Interaction volume radius: 5 \u00c5
Interaction volume height: 15 \u00c5
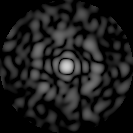
Disorder parameter: 0.8015